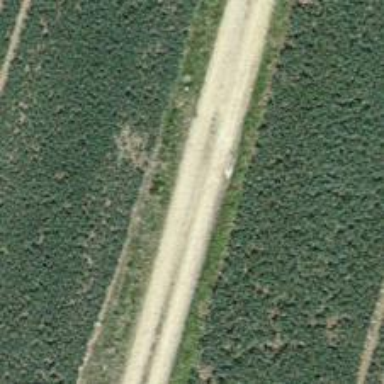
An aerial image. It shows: Paved track road.